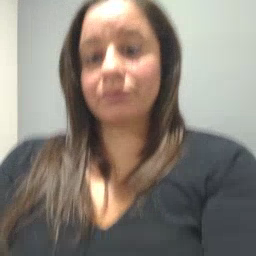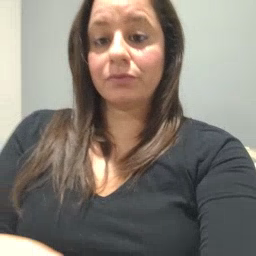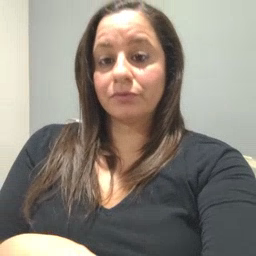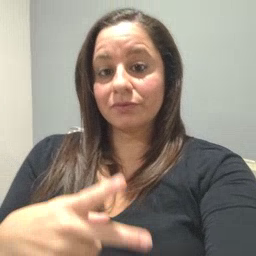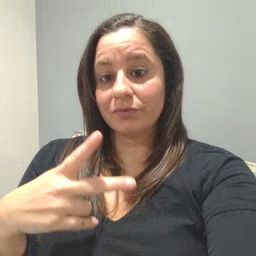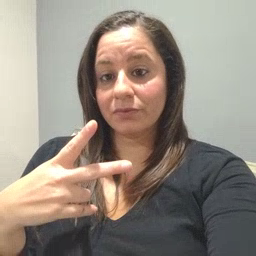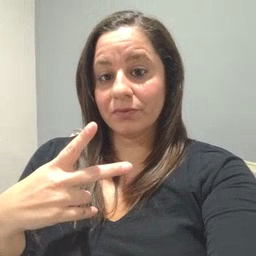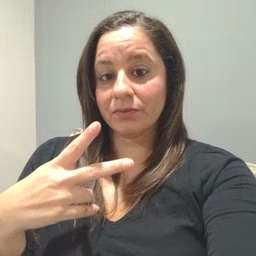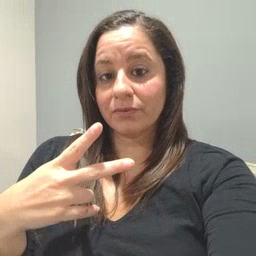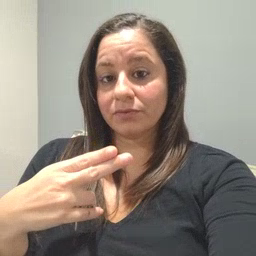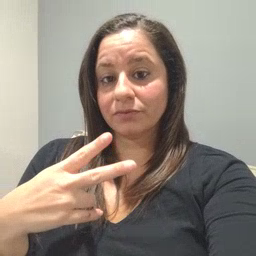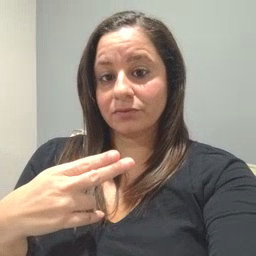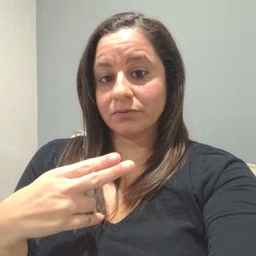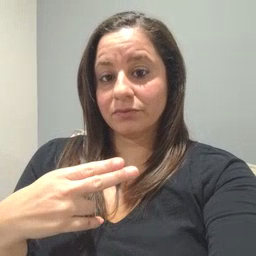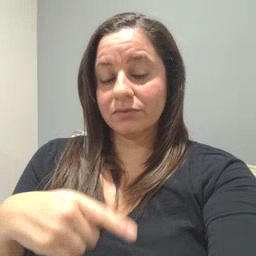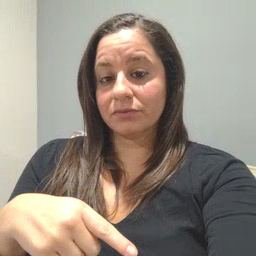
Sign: cut